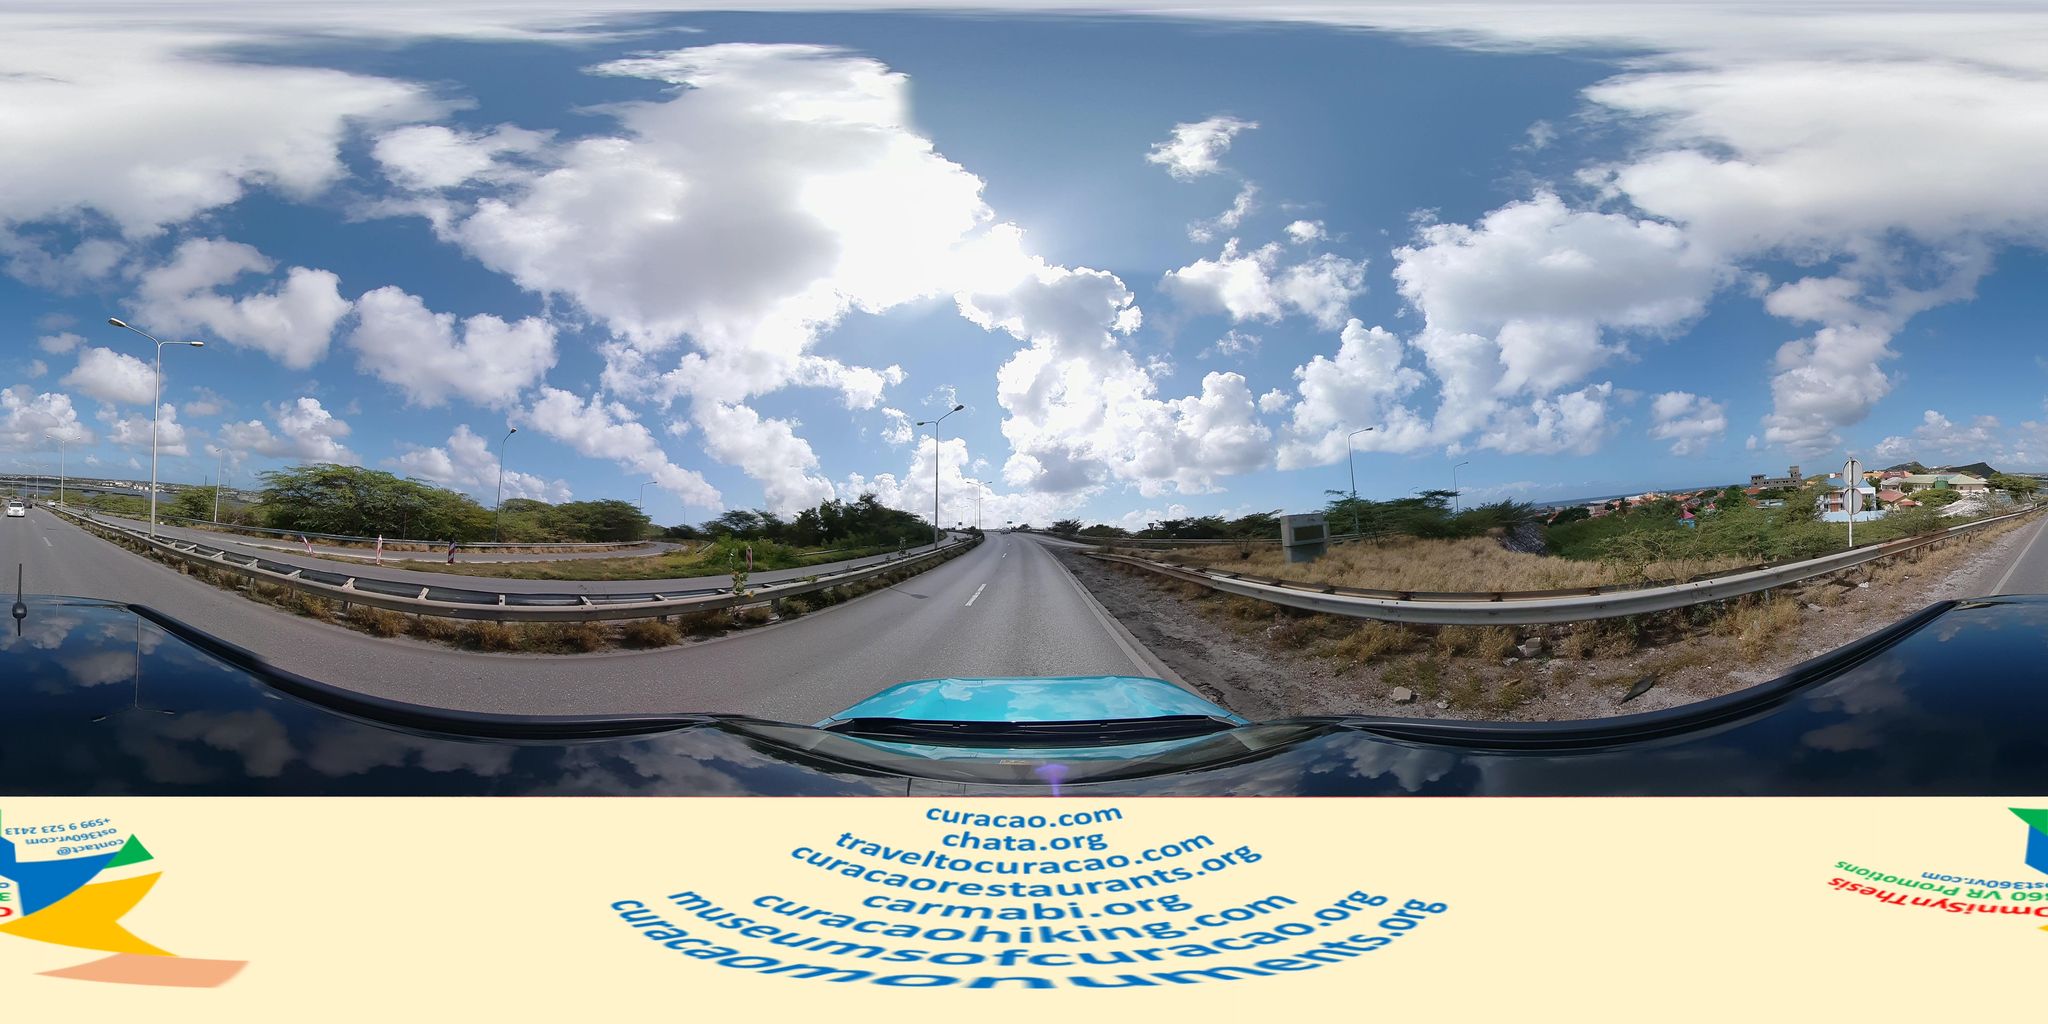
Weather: clear
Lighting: day
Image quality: slightly poor
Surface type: cycling surface
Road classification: trunk
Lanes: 2
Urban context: suburban or peri-urban
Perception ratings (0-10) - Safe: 3.13, Lively: 1.05, Beautiful: 2.81, Boring: 3.19, Depressing: 7.25, Wealthy: 6.01